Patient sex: M
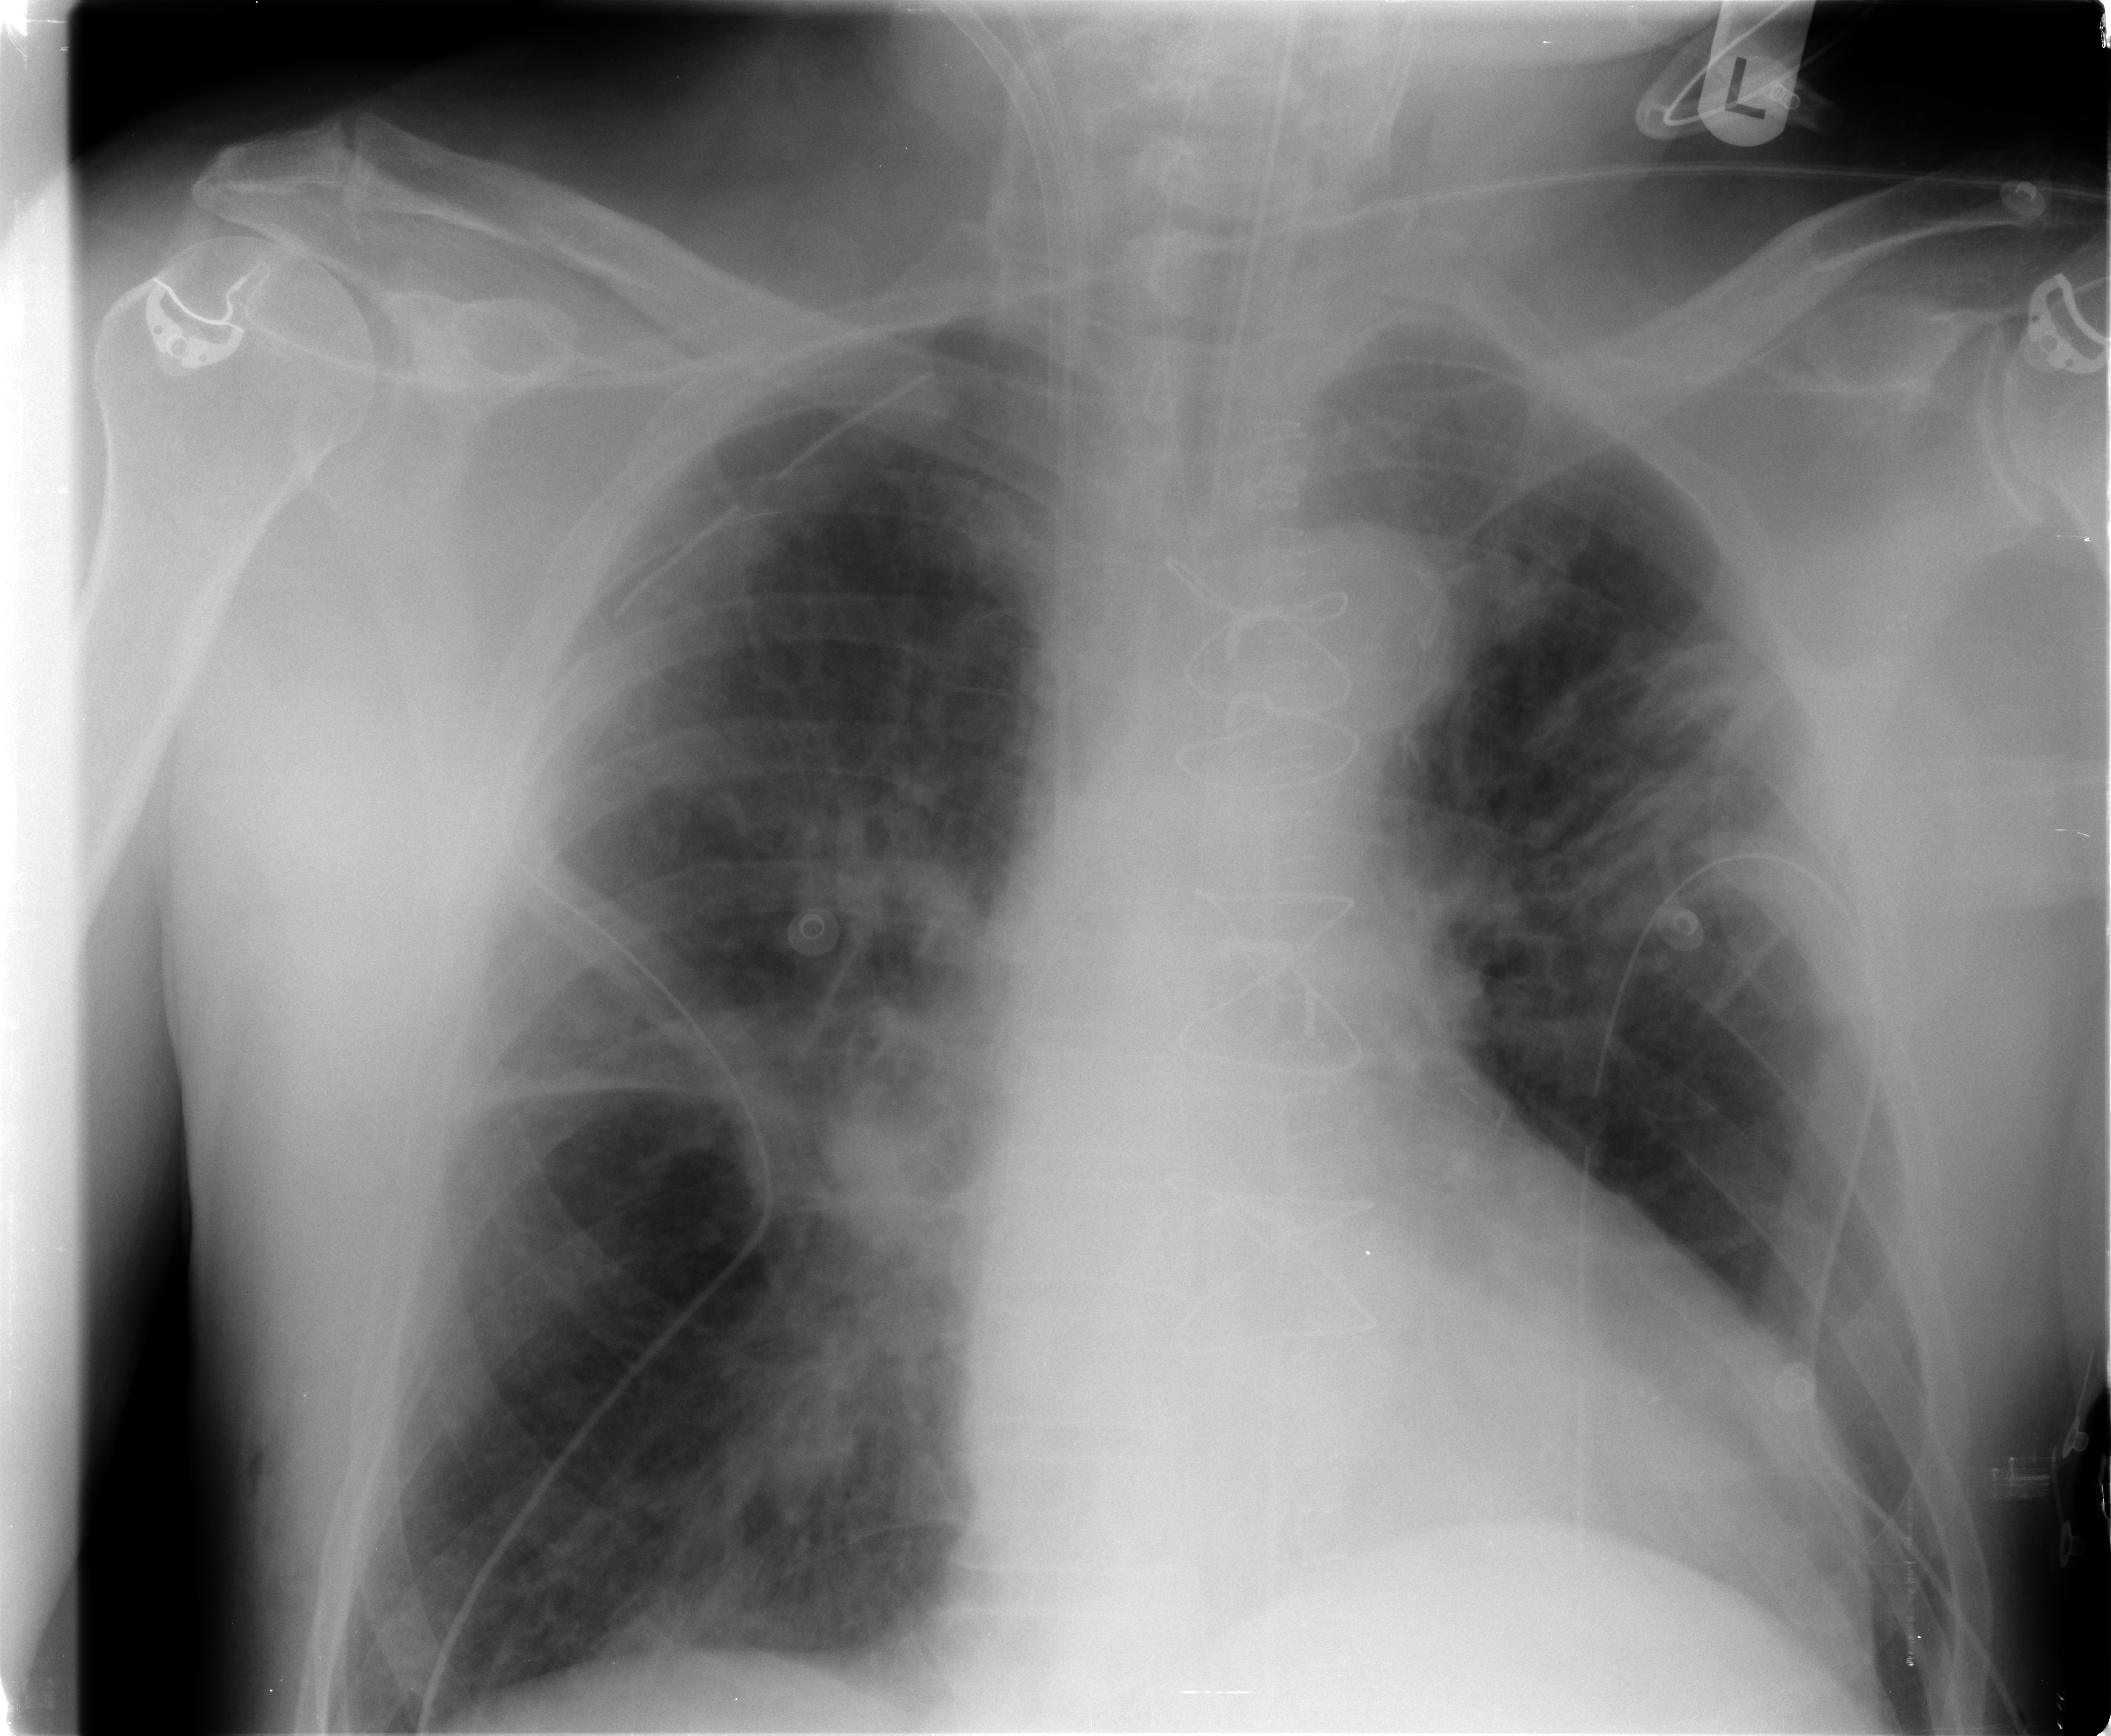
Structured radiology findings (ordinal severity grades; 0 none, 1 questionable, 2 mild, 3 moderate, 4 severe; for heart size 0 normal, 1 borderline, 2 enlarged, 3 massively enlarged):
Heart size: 0
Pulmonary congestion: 3
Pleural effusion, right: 0
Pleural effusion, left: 0
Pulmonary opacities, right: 2
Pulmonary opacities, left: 2
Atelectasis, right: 2
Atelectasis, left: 2